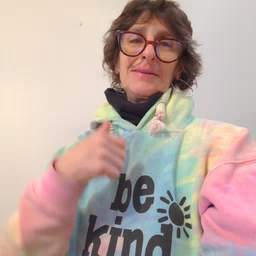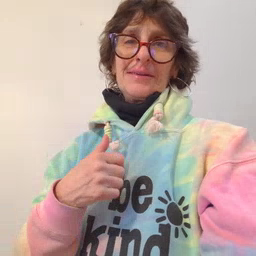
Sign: wolf